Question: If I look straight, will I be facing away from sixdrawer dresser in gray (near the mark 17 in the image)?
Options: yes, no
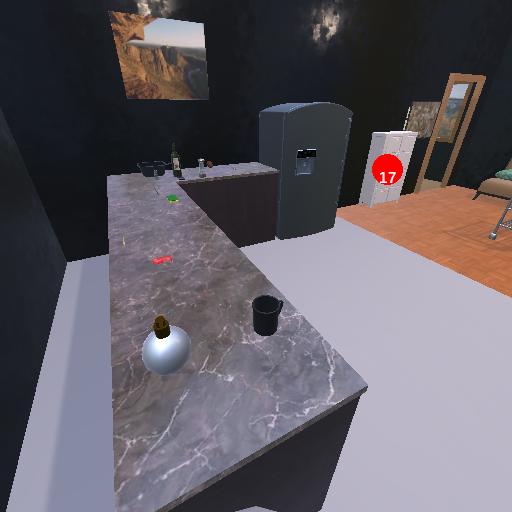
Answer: yes